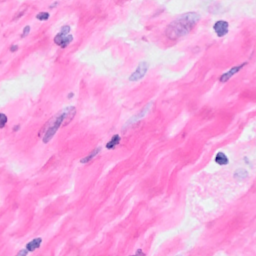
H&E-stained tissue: Breast